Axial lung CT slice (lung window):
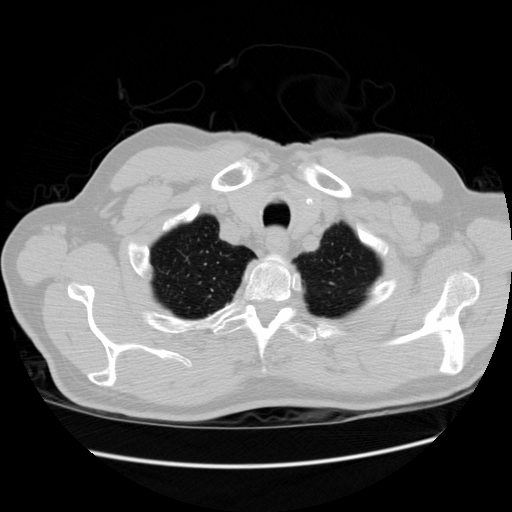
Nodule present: no